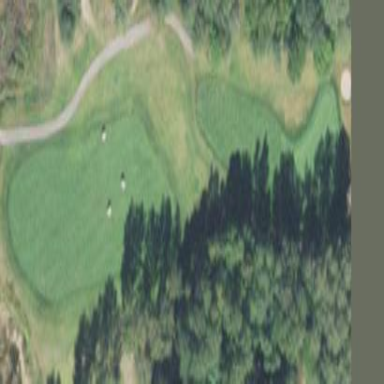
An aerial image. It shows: Rough area on grassy golf course.